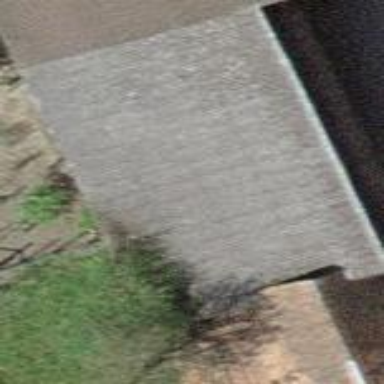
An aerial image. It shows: Rural barn.